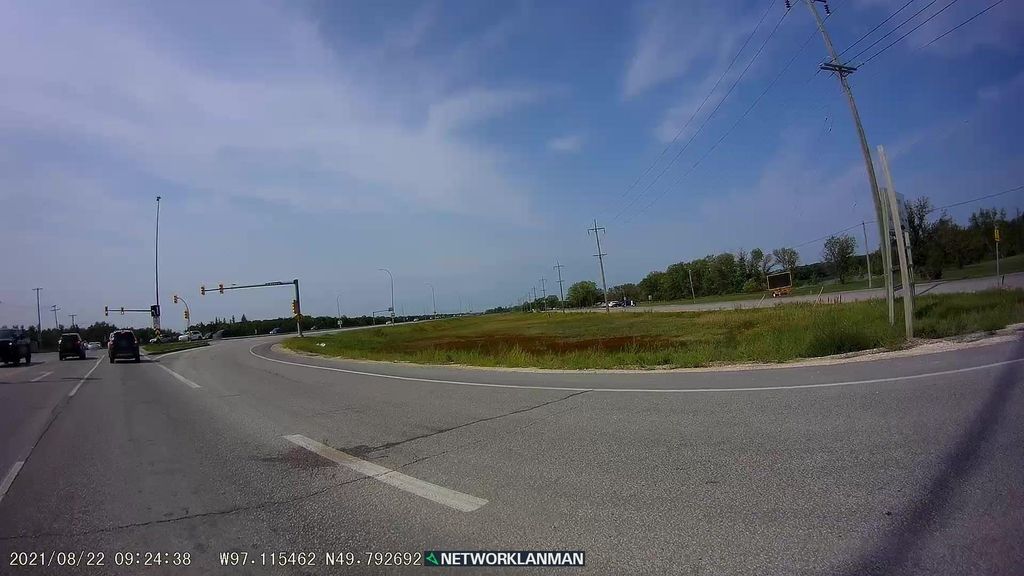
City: winnipeg